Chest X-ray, PA view. Patient: 58 years old, sex F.
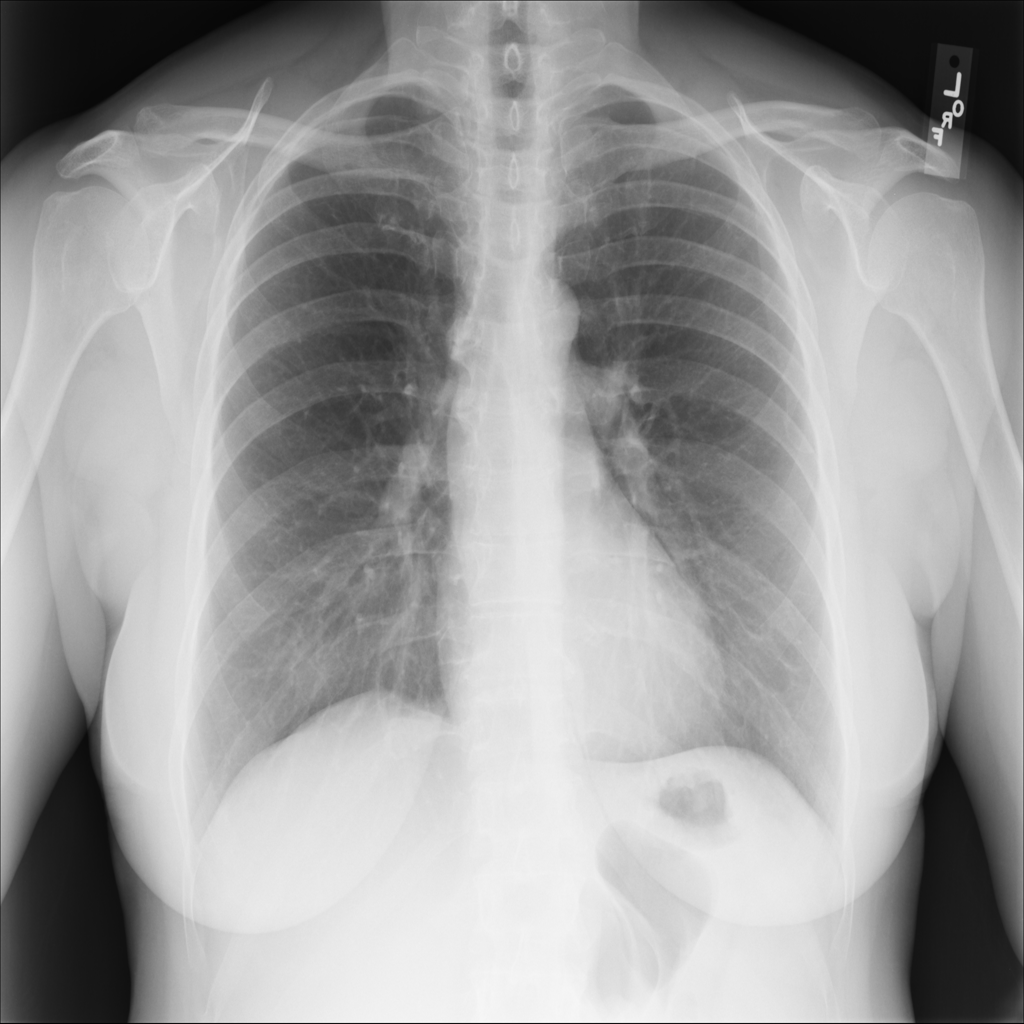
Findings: No Finding